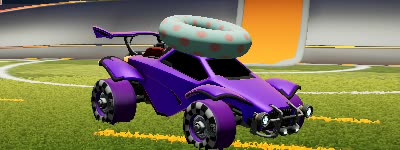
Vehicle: octane